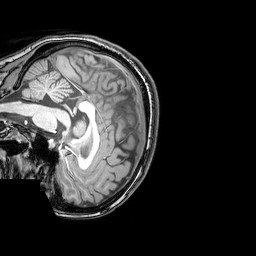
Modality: T1w
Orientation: sagittal
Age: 23
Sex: female
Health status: healthy
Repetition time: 0.081 s
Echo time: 0.037 s